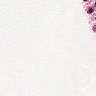
Metastatic tissue present: no